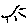
Label: sun